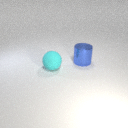
large blue metal cylinder to the right of large cyan rubber sphere